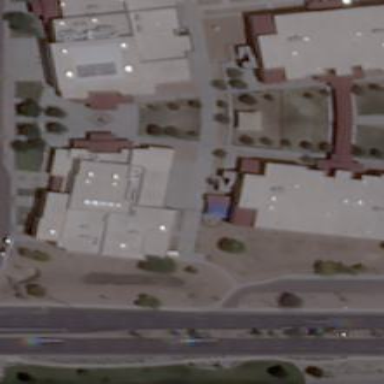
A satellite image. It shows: School building.